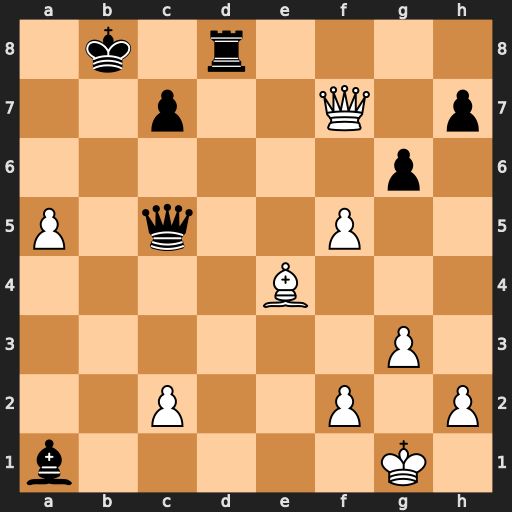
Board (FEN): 1k1r4/2p2Q1p/6p1/P1q2P2/4B3/6P1/2P2P1P/b5K1
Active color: w
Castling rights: -
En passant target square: -
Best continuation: Qb3+ Qb6 axb6